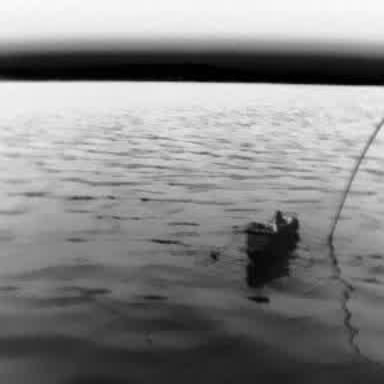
There is a container_ship in the infrared image.